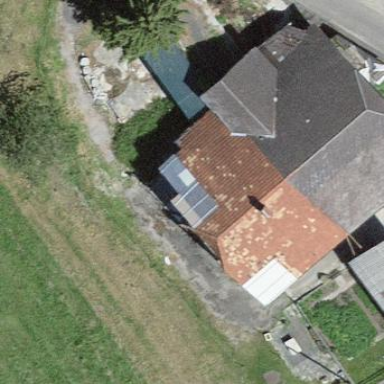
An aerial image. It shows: Farm building.